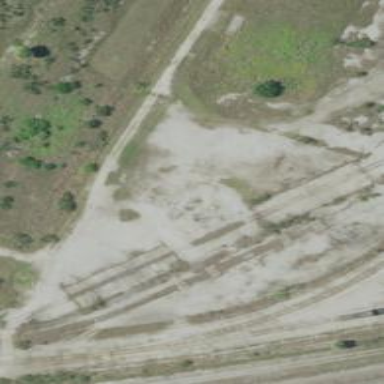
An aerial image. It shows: Disused railway spur service.